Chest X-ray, PA view. Patient: 38 years old, sex F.
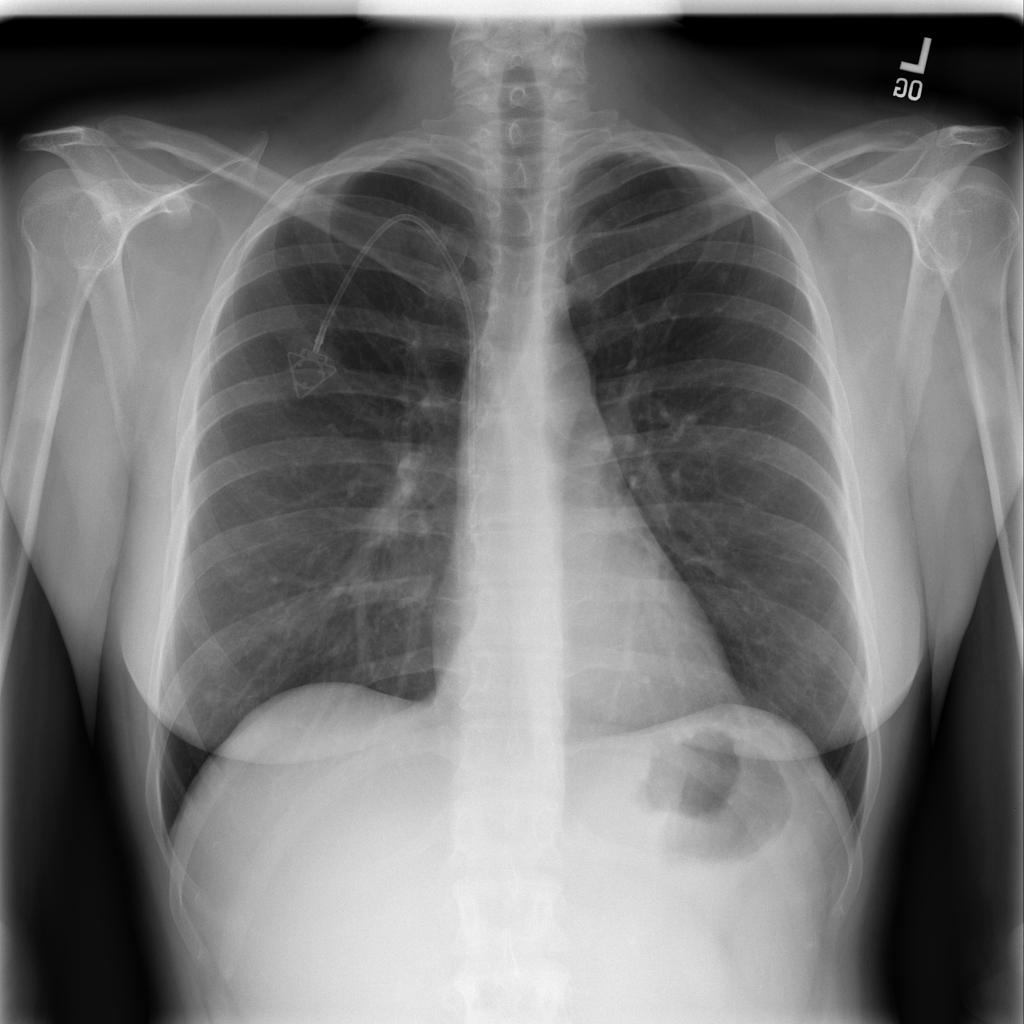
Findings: No Finding